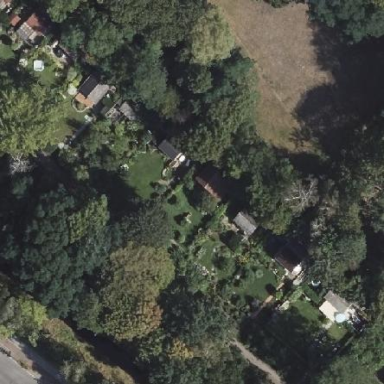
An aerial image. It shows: Garden area designated for allotments.